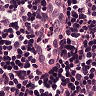
Metastatic tissue present: no